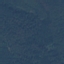
Land use / land cover: Forest